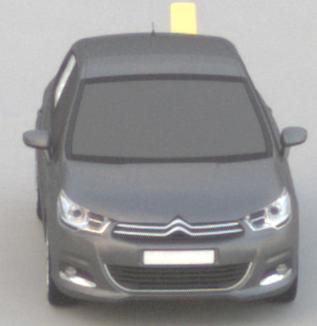
Make: Citroen
Model: C4 VTi 95
Detailed model: C4 (II)
Model produced from: 2012/08
Model produced until: 2013/06
Doors: 5
Color: gray
Road condition: dry road
Daytime: sunrise or sunset
Contrast: low contrast